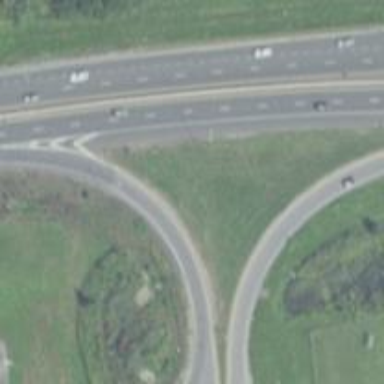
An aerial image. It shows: Asphalt motorway link.